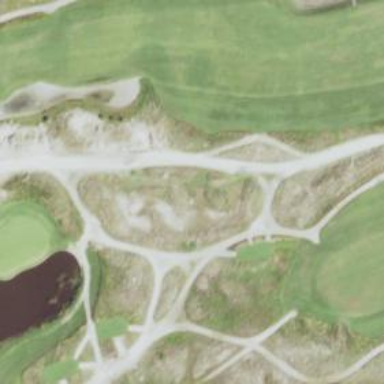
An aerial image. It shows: Path for both road and golf.